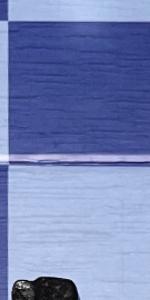
Label: Empty